Field crop: tomato
Growth stage: 1
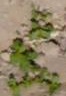
Species: portulaca